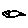
Label: fish